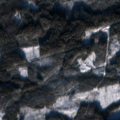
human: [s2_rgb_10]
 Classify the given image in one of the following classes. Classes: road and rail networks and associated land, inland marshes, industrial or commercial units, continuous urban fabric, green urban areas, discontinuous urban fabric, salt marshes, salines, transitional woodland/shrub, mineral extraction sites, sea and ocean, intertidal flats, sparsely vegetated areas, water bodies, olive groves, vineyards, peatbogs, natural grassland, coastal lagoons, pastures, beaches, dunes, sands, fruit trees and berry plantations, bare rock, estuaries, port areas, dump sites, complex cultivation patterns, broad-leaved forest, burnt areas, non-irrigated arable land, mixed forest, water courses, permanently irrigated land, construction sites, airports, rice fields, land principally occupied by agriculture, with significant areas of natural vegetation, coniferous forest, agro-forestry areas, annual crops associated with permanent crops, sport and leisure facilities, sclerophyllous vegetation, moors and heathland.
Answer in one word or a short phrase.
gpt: coniferous forest, mixed forest, transitional woodland/shrub